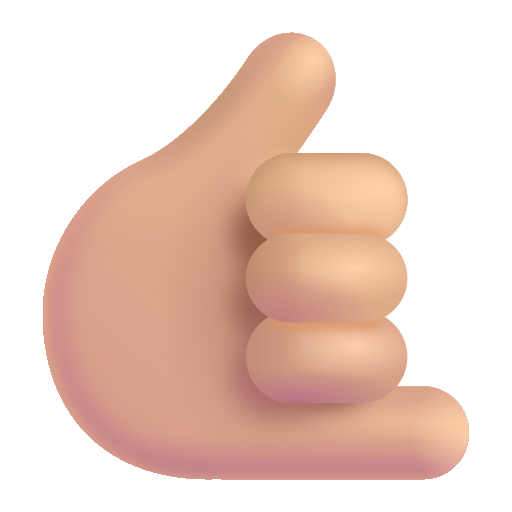
call me hand color  light